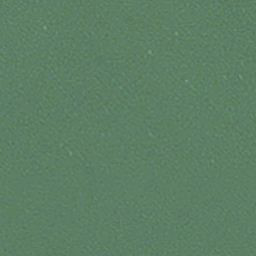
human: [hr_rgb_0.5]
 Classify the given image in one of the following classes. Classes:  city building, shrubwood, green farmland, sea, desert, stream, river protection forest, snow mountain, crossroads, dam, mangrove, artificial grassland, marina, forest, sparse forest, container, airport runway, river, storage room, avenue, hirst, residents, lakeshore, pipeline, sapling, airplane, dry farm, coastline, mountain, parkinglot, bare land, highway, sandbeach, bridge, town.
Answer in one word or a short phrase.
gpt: sea